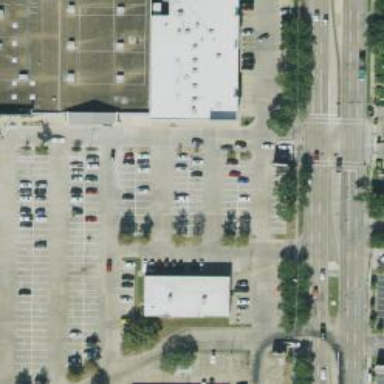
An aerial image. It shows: Parking space.